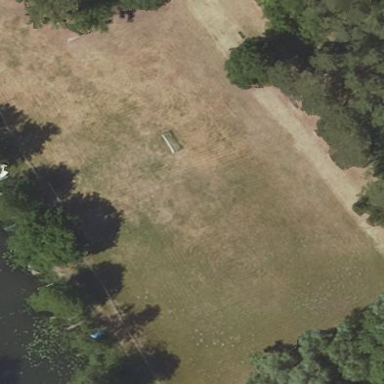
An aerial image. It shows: Pitch for leisure activities.